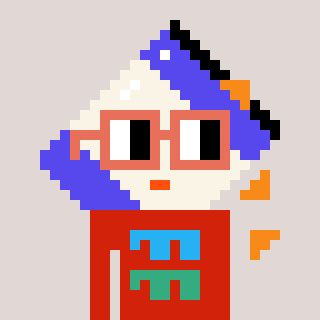
a pixel art character with square orange glasses, a chips-shaped head and a red-colored body on a warm background